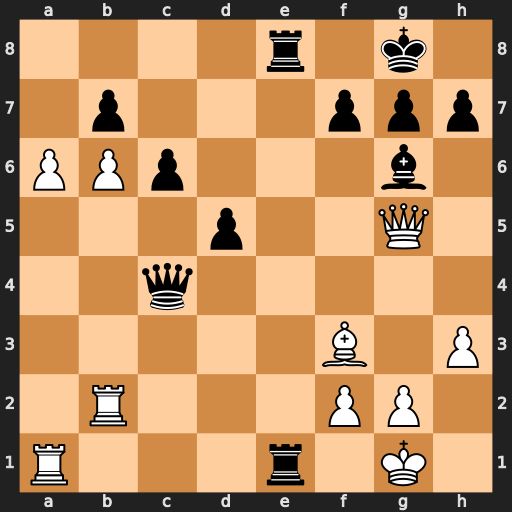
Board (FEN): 4r1k1/1p3ppp/PPp3b1/3p2Q1/2q5/5B1P/1R3PP1/R3r1K1
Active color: w
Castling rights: -
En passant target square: -
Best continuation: Rxe1 Rxe1+ Kh2 h6 Qd2